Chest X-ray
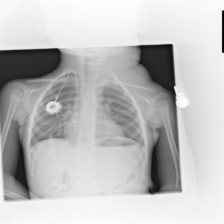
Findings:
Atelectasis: negative
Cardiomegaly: negative
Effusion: negative
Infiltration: negative
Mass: negative
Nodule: negative
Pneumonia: negative
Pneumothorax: negative
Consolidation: negative
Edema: negative
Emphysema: negative
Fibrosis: negative
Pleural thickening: negative
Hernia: negative